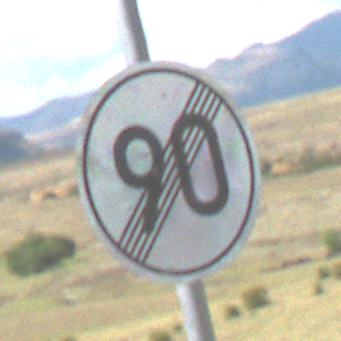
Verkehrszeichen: EndeGeschwindigkeit90
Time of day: Midday
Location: Outdoor (Nature)
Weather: PartlyCloudy
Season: NotSpecified
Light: Natural